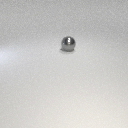
large gray metal sphere